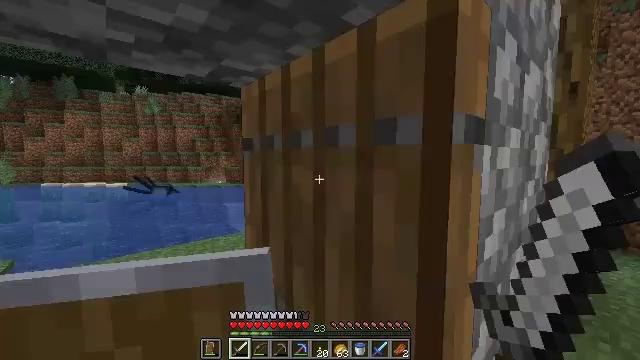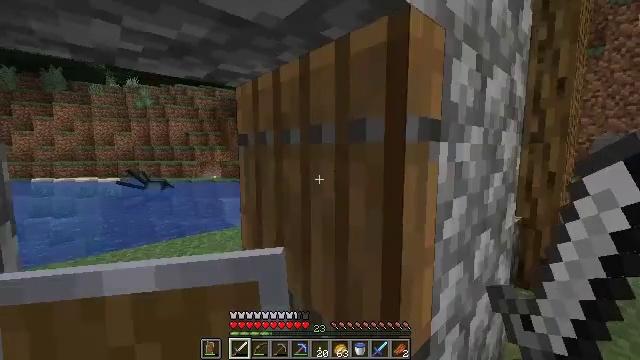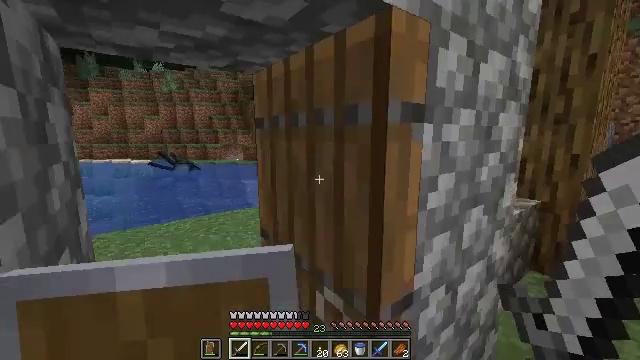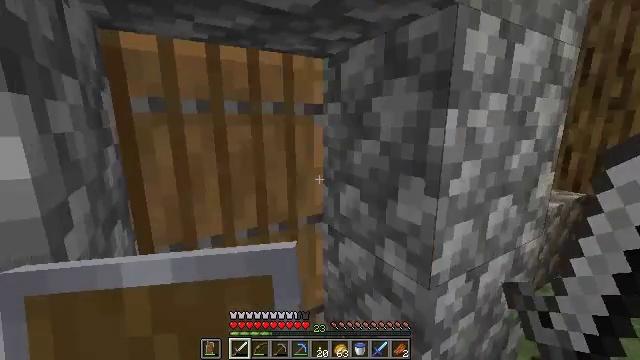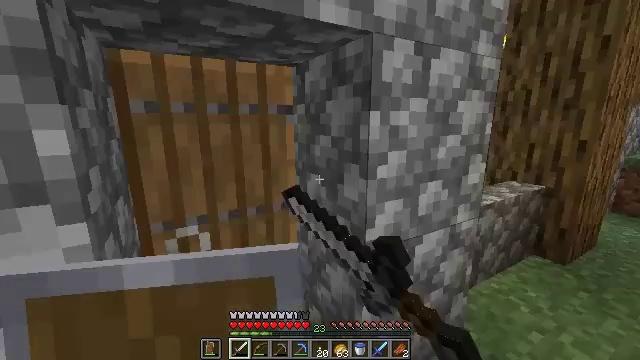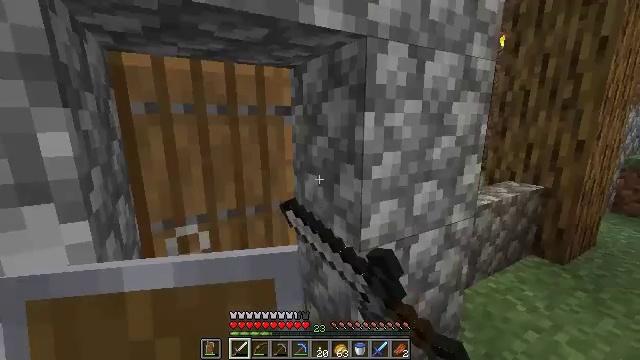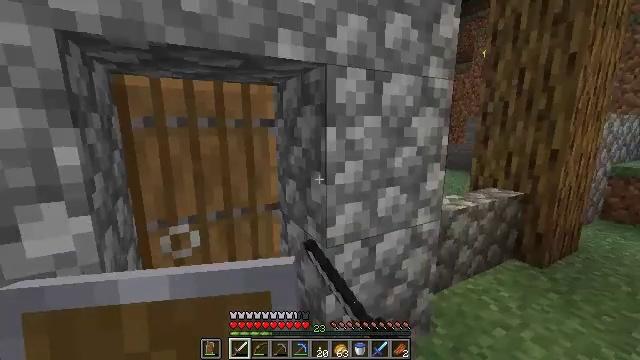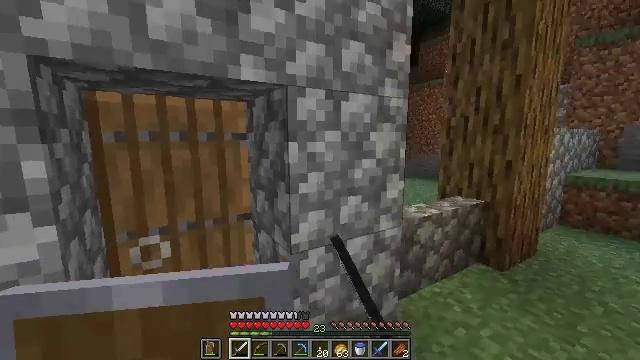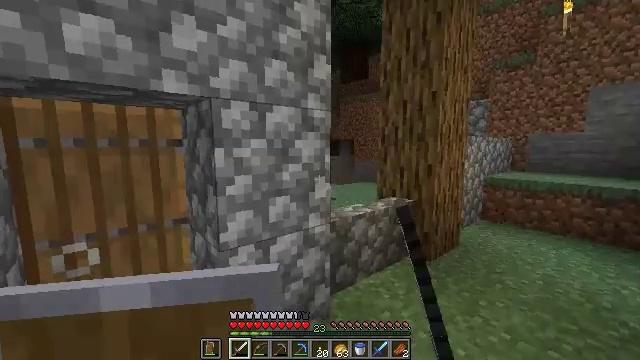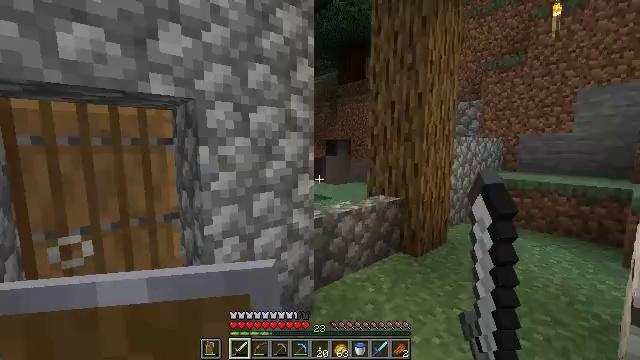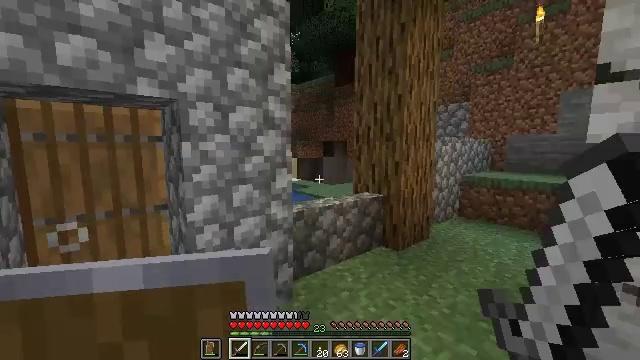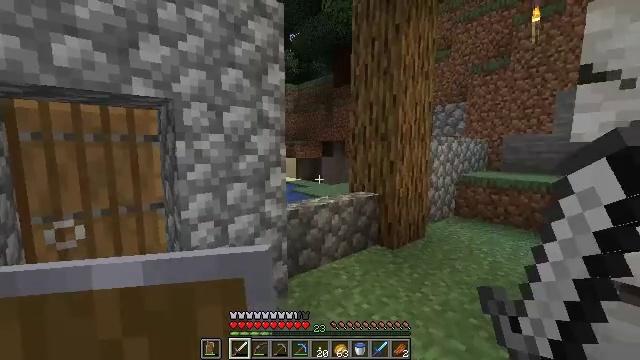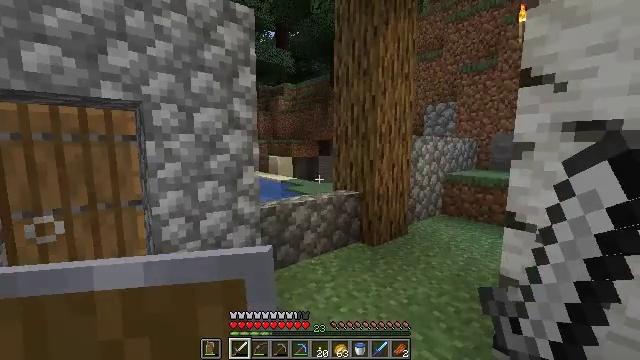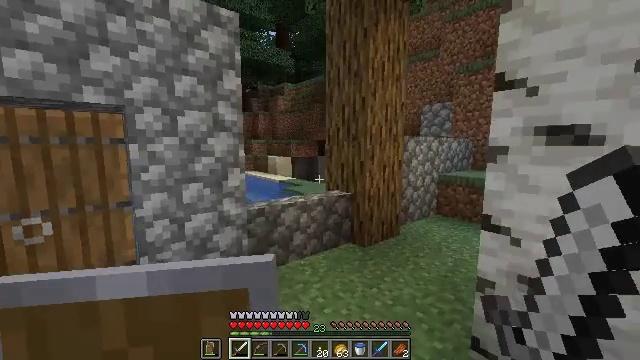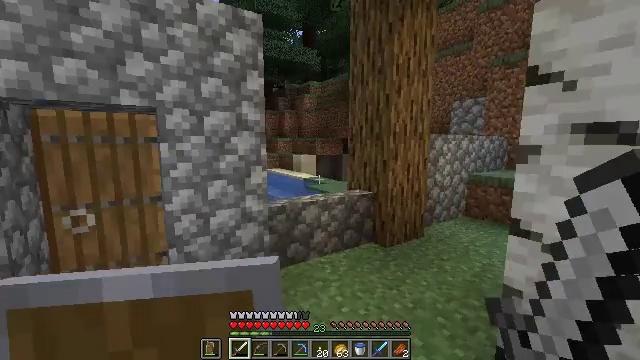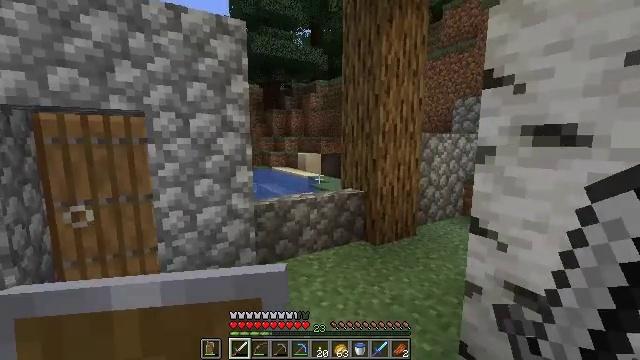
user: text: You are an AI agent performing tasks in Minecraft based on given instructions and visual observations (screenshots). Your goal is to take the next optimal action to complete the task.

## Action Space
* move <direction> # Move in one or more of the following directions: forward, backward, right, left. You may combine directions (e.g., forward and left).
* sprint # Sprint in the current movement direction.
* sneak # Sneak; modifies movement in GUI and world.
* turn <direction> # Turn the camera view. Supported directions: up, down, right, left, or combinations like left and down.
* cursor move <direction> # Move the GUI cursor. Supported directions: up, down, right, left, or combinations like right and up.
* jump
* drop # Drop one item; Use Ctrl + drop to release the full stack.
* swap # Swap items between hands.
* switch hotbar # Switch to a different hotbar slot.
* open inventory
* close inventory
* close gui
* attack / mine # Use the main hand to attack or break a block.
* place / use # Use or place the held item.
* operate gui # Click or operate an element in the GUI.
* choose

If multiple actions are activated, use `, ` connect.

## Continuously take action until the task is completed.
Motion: motion action
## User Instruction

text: Harvest the mature beetroots.
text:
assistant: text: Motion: move back, turn down
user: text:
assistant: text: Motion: move back and move right, turn left and down
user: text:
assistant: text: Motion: move back and move right, turn left and down, use / place
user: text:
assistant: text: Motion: move back and move right, use / place
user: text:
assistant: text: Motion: move back and move right, use / place
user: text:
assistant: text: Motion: move back and move right, turn left and up
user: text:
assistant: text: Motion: move back and move right, turn right and up
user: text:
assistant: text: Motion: move back and move right, turn right and up
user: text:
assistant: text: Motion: move back and move right
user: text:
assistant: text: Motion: move back and move right
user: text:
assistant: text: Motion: move right
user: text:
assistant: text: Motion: move right
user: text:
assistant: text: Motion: move right
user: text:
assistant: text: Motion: move right, turn left
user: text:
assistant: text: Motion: move back and move right, turn left
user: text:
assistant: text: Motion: move back and move right
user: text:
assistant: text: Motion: move back and move right, turn left
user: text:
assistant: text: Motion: move back and move right, turn left
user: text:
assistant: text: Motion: move back
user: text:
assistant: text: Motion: move back, turn left
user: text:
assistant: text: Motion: move back, turn left and up
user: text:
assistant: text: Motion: move back, turn left and up
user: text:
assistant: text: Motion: move back and move left, turn left
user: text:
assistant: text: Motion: move left, turn left and up
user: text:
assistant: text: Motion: move forward and move left, turn left
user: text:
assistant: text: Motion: move forward and move left, turn left and down
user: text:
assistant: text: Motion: move forward, sprint, turn left
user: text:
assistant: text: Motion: move forward, sprint
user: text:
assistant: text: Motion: move forward
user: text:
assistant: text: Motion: move forward